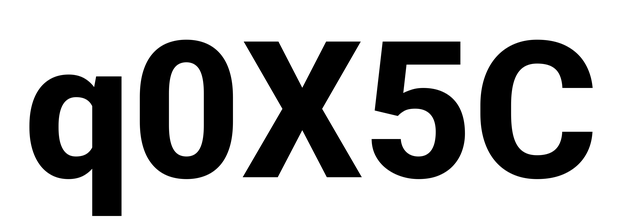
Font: Roboto_ExtraBold